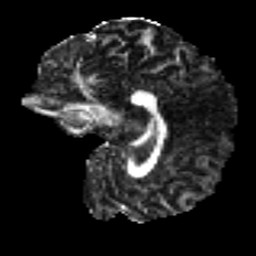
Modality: FA
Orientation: sagittal
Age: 39
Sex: male
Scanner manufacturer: ge
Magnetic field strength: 3 T
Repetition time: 7.8 s
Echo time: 0.0608 s